Aerial crown-view tile of a tropical tree (Barro Colorado Island, Panama), acquired 20240716:
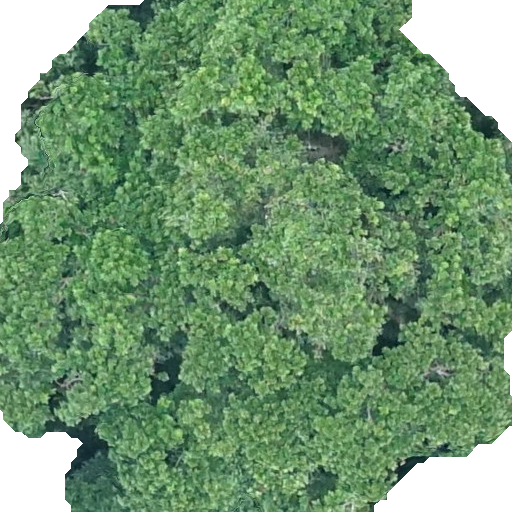
Species: Anacardium excelsum
GBIF accepted scientific name: Anacardium excelsum
Crown area: 395.906 m²